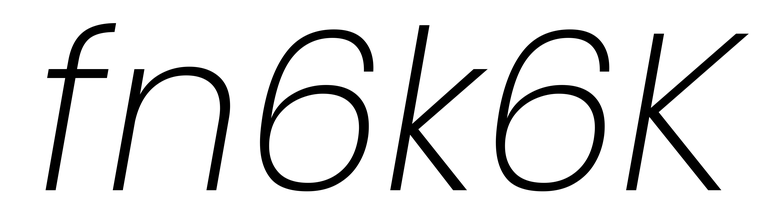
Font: Poppins-ExtraLightItalic